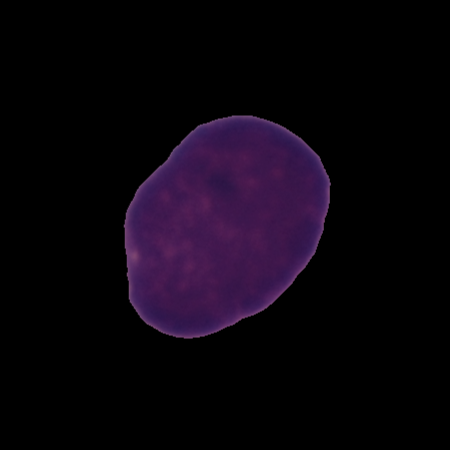
Label: healthy